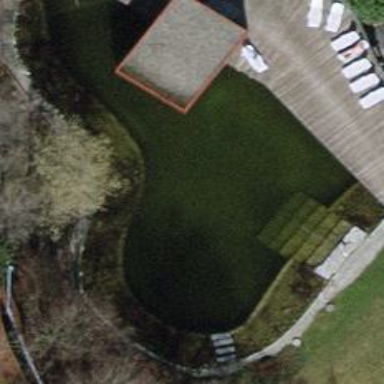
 perfect for swimming and other water activities."